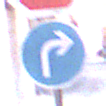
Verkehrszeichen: VorgeschriebeneFahrtrichtungRechts
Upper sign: Stop
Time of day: MorningAfternoon
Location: Outdoor (Urban)
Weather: Clear
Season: NotSpecified
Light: Natural